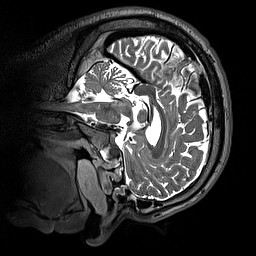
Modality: T2w
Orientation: sagittal
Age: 49
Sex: male
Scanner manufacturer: siemens
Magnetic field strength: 3 T
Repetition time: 3.2 s
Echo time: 0.412 s